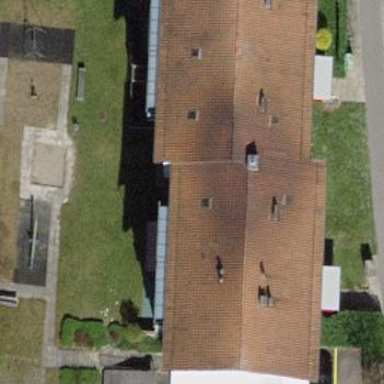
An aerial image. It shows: Building with tile roof.